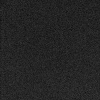
Atmospheric dust classification: dusty